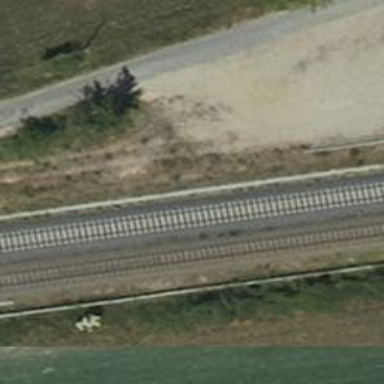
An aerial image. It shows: Solitary milestone along the railway.